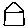
Label: house